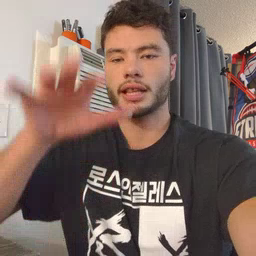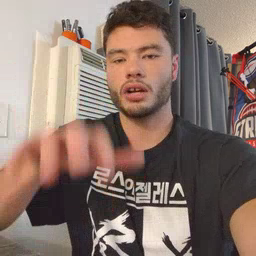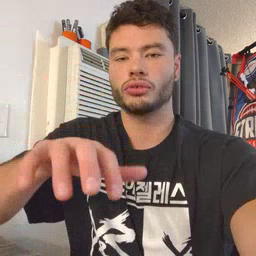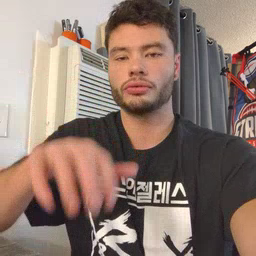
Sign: alligator